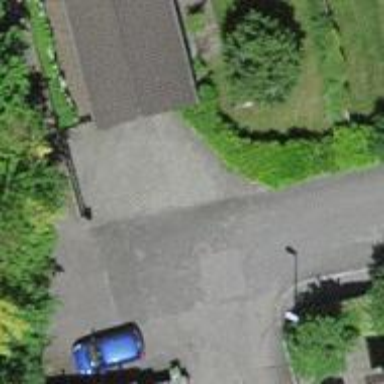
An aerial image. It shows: Residential road with asphalt surface. There is sidewalk on the left side with asphalt surface as well.